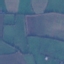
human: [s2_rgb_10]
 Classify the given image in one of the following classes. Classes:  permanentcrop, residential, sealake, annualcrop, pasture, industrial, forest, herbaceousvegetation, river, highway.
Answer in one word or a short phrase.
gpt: Pasture